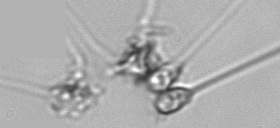
Label: Asterionellopsis_glacialis